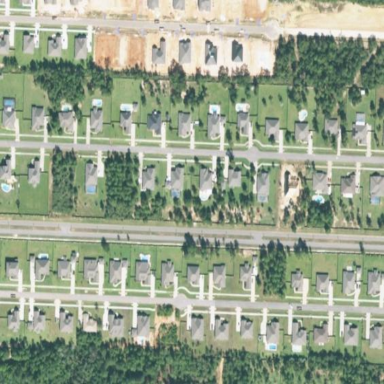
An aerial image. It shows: Residential area consisting of single-family homes.